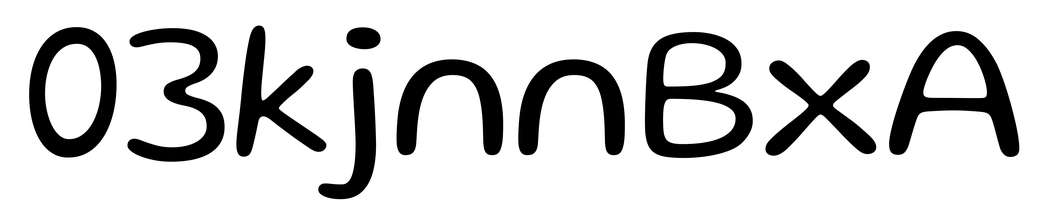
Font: Gluten_Light